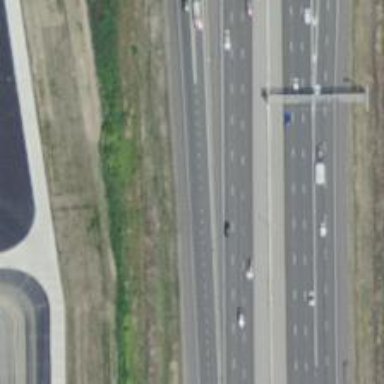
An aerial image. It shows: Motorway link.